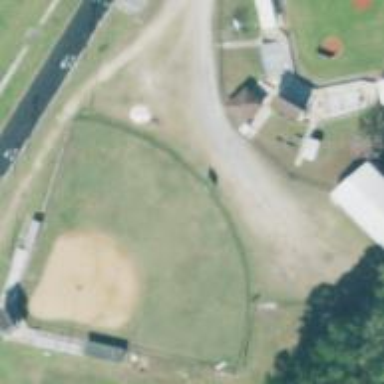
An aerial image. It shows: Baseball pitch for leisure land activities.